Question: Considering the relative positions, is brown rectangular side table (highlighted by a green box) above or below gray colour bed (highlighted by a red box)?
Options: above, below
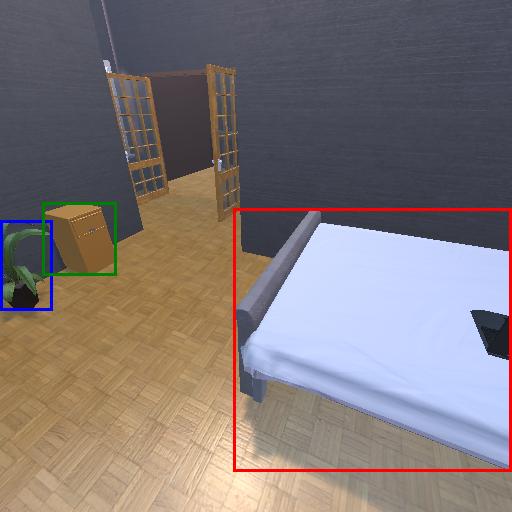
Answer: above